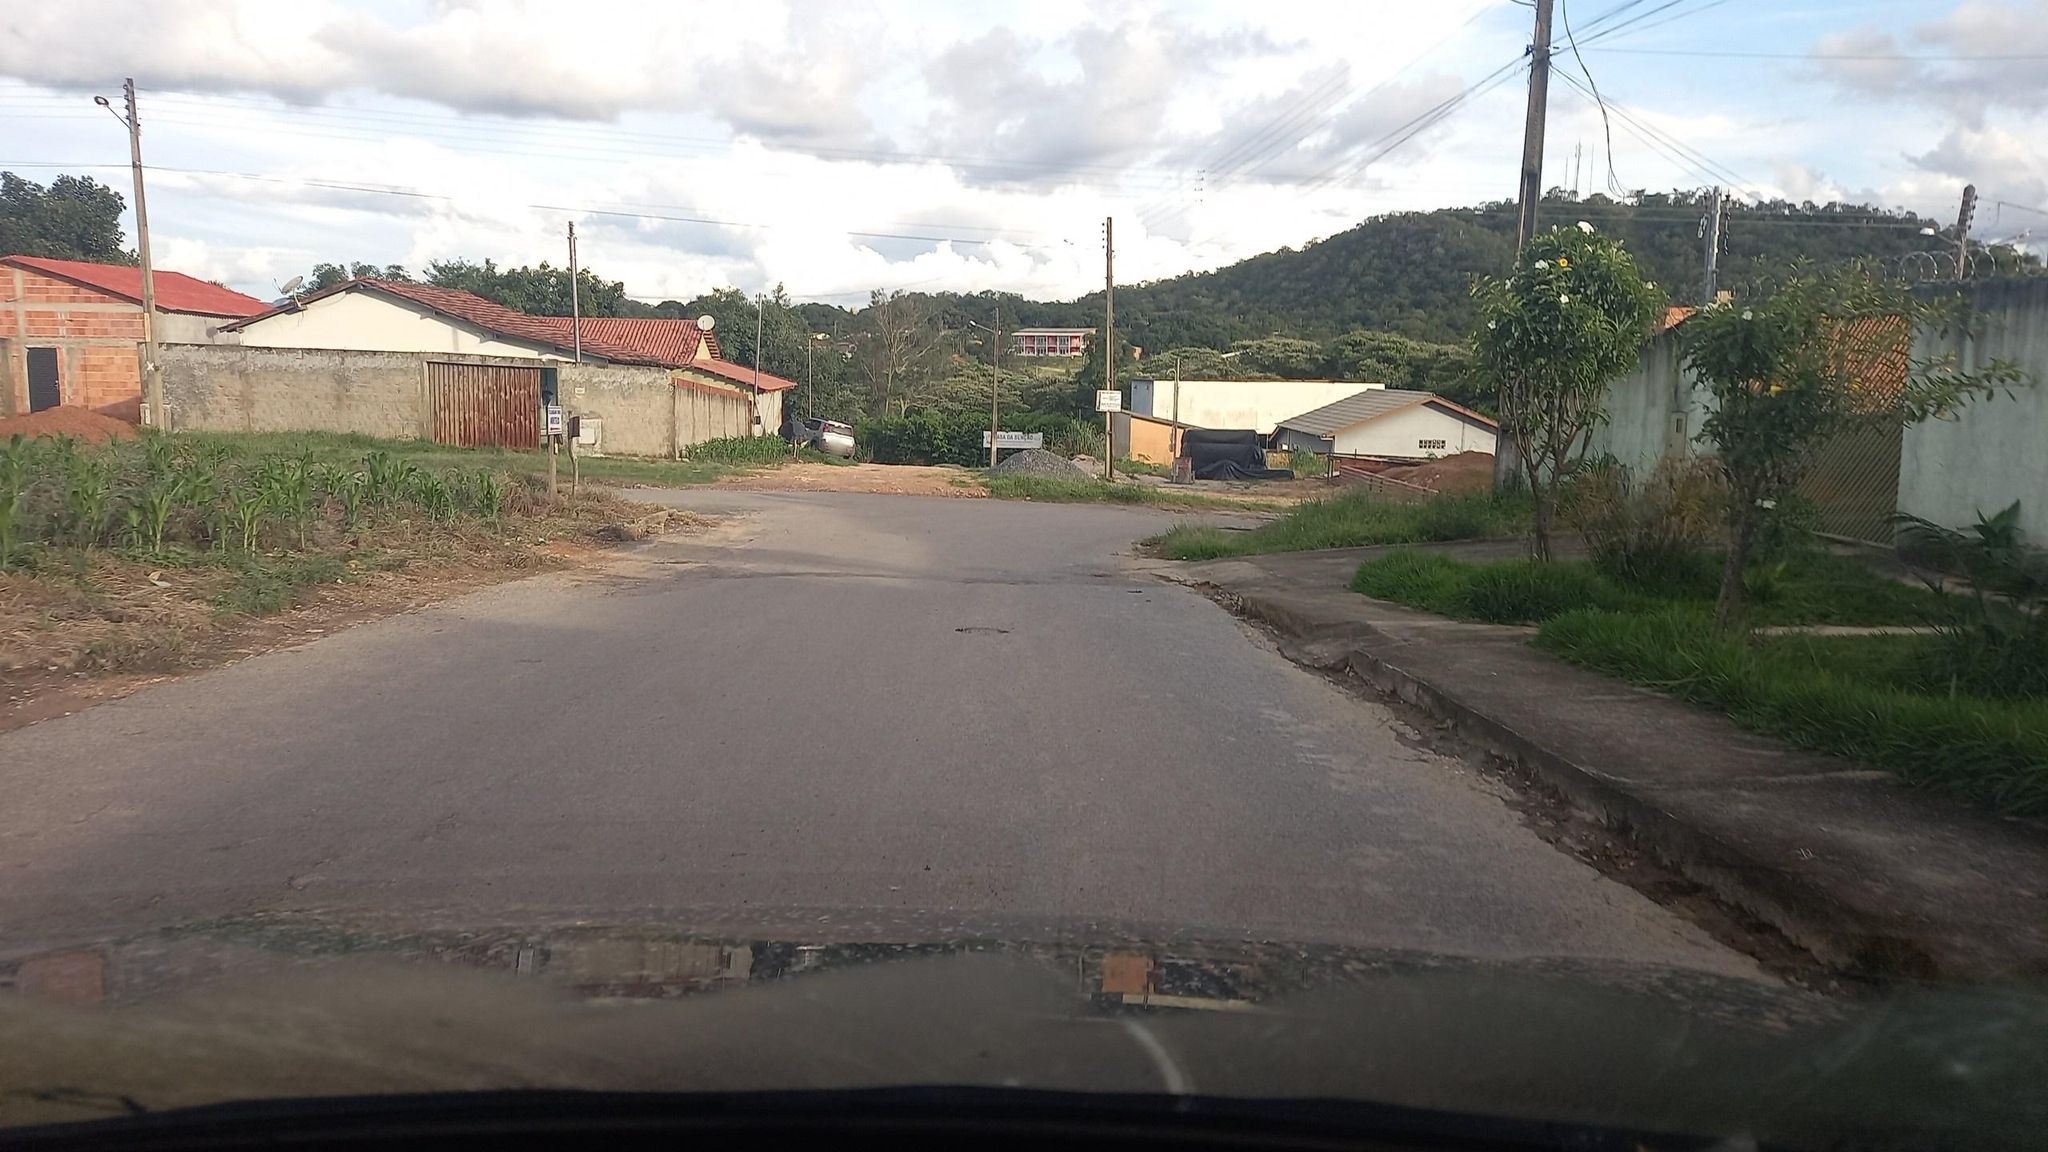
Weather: cloudy
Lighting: day
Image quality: slightly poor
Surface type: driving surface
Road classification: residential
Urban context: rural cluster
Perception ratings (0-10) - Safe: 0.86, Lively: 0.98, Beautiful: 3.93, Boring: 4.96, Depressing: 6.92, Wealthy: 0.19